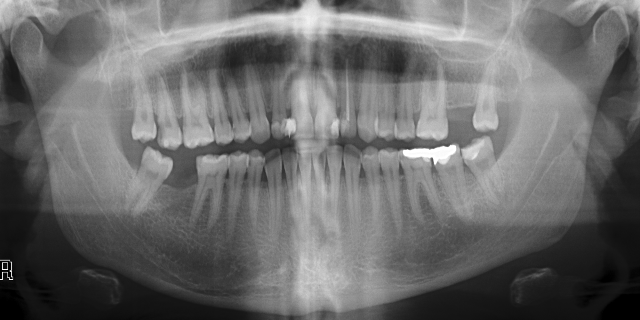
adult